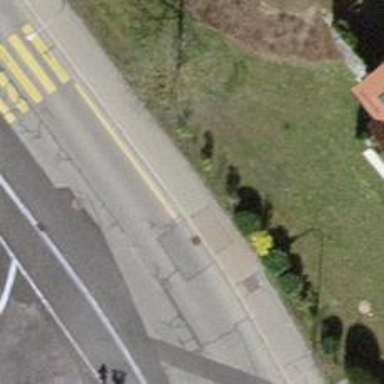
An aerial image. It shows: Sidewalk.